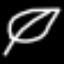
Label: leaf